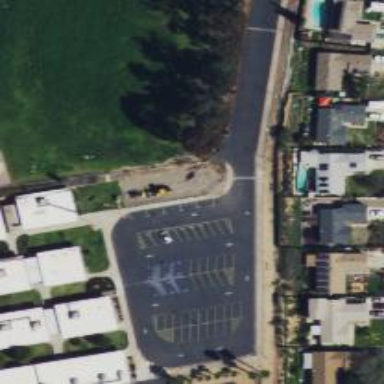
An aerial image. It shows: Parking area with surface.